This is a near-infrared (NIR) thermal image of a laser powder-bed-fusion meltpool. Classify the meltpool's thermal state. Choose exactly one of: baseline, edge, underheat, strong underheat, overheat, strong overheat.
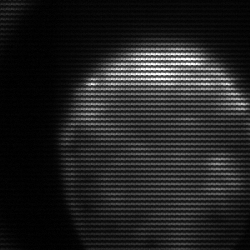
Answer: edge